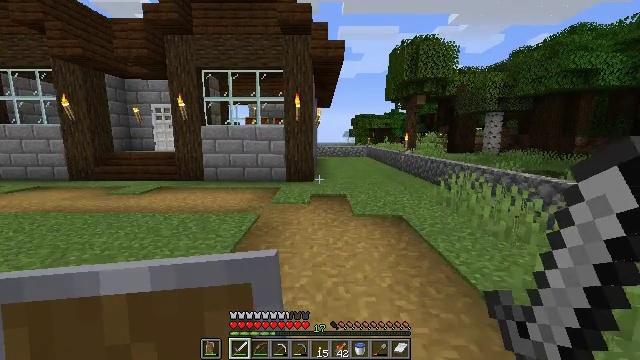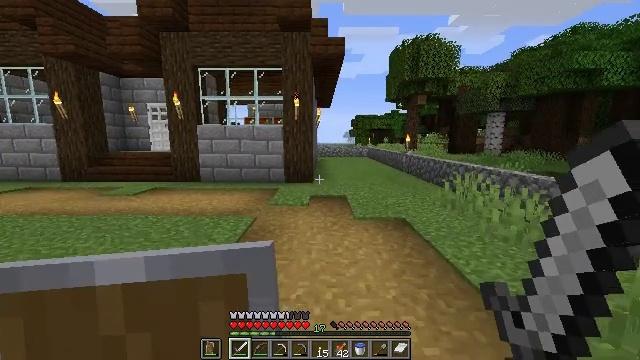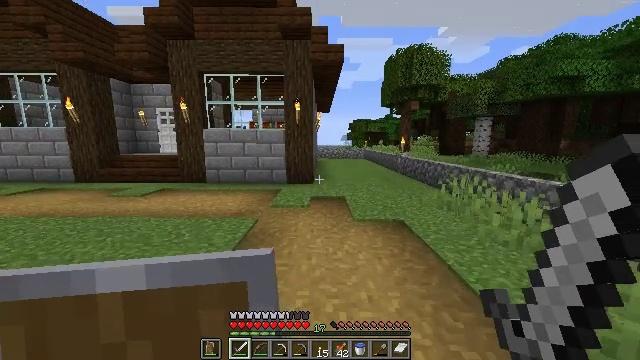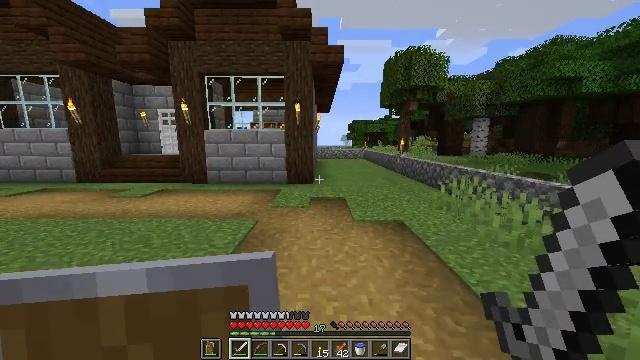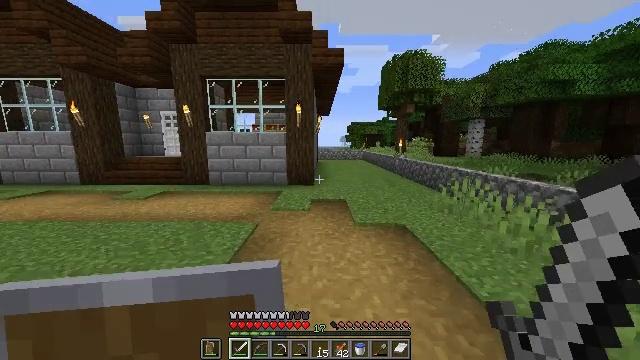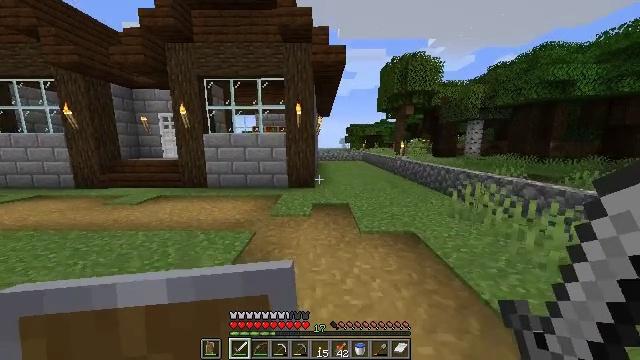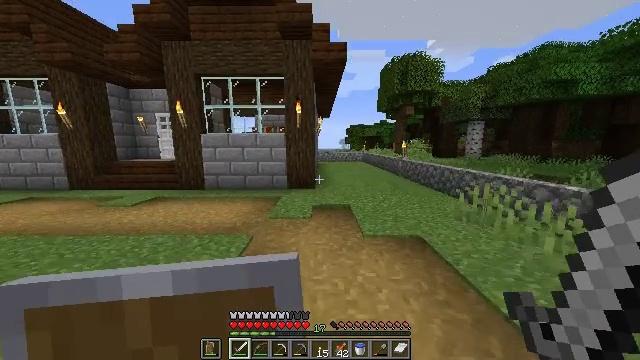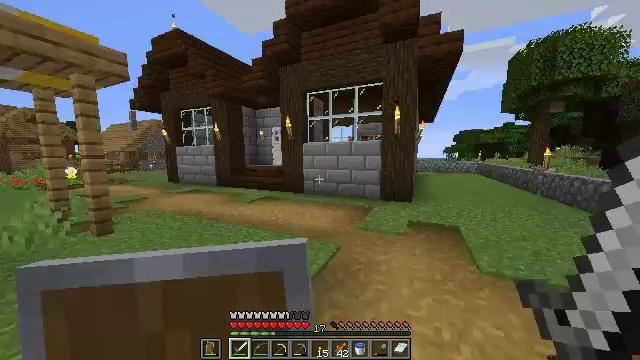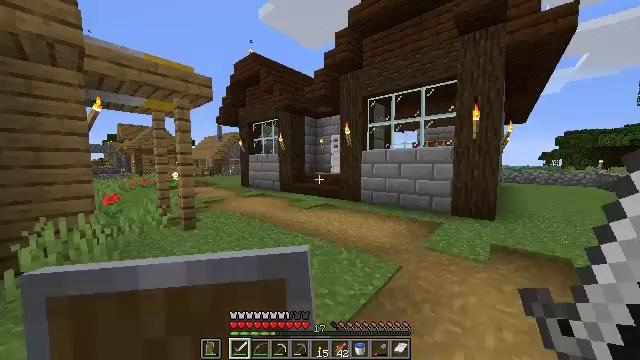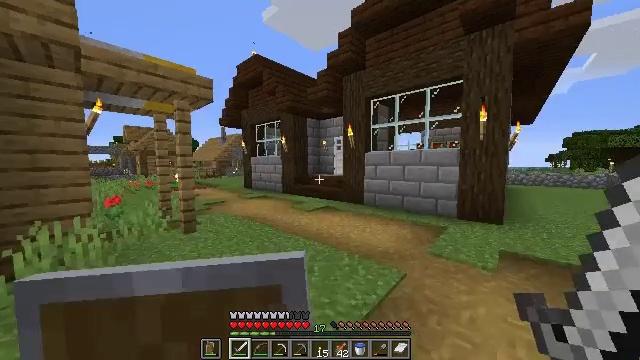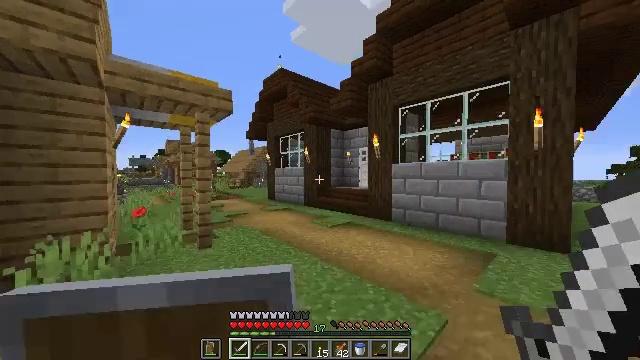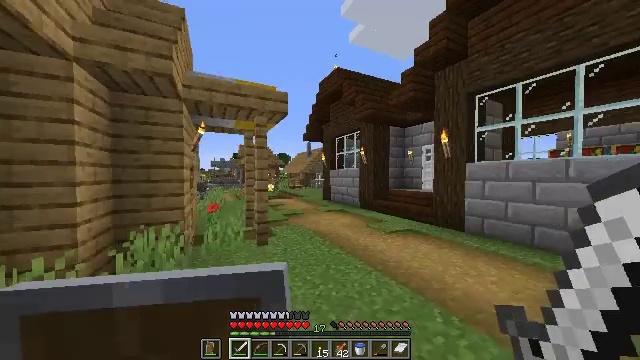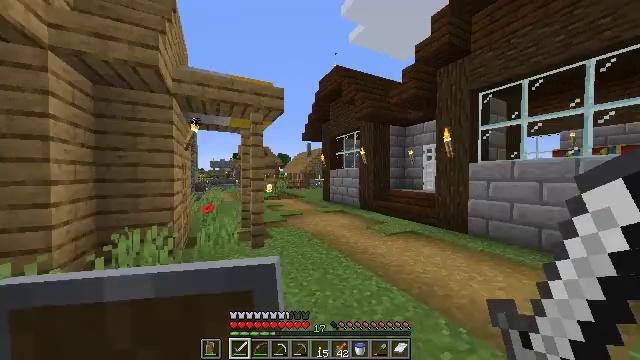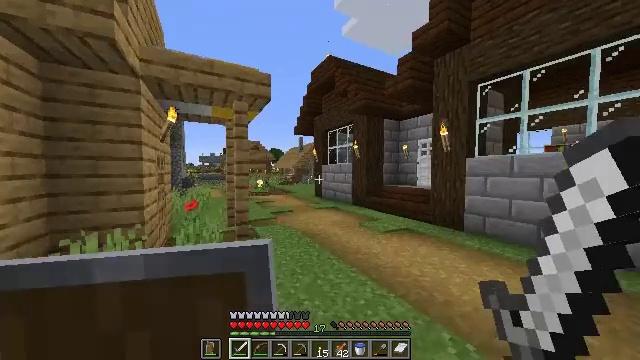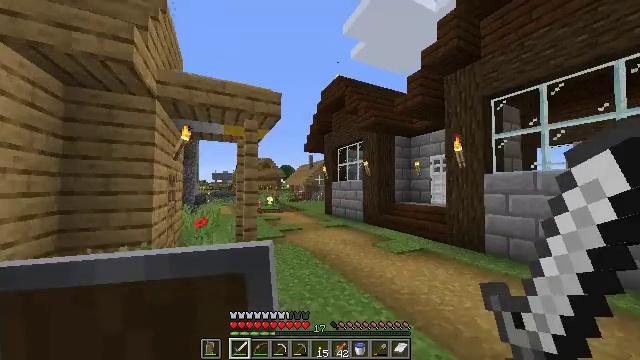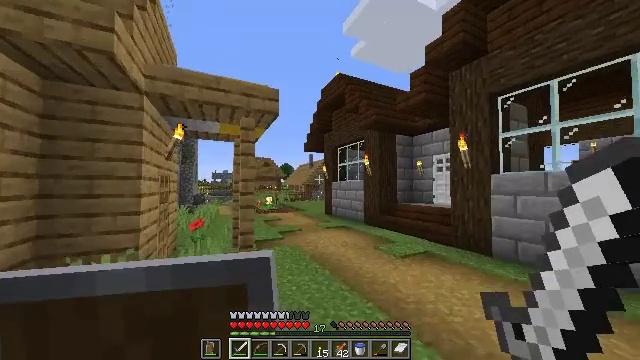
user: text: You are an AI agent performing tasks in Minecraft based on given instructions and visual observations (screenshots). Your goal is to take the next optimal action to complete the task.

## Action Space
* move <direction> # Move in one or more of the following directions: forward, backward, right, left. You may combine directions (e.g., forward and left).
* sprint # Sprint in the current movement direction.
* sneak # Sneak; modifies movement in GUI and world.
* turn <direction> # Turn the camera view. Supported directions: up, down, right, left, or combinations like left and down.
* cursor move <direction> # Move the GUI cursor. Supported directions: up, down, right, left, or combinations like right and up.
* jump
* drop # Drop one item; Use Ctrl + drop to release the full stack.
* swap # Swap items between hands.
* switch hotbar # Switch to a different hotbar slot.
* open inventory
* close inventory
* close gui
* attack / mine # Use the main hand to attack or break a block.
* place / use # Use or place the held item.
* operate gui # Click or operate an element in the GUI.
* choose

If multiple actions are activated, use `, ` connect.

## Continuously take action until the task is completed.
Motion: motion action
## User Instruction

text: Place redstone dust in the crafting table to make a redstone block.
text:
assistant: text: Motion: move forward, sprint
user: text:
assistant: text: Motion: move forward, sprint
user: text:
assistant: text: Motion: move forward, sprint
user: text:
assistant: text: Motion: move forward
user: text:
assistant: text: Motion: move forward
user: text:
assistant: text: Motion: move forward
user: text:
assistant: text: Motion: move forward, turn left and up
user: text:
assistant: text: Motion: move forward, sprint, turn left and up
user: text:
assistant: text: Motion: move forward, sprint
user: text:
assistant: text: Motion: move forward, turn left and up
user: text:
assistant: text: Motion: move forward, turn left
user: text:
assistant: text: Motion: move forward
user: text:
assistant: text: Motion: move forward, turn right and down
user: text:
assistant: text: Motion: move forward, turn left and up
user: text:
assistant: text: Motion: move forward
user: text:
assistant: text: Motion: move forward
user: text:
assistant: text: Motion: move forward, sprint
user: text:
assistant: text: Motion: move forward, sprint, turn right and down
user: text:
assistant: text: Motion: move forward, sprint, turn right and down
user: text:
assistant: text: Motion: move forward, turn right and up
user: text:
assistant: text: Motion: move forward, turn right and up
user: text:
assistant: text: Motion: move forward
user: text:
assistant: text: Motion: move forward
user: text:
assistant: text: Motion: move forward
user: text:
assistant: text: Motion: move forward
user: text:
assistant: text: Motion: move forward
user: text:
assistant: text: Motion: move forward
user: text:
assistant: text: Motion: move forward, turn left and up
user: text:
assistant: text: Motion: move forward, turn up
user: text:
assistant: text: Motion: move forward